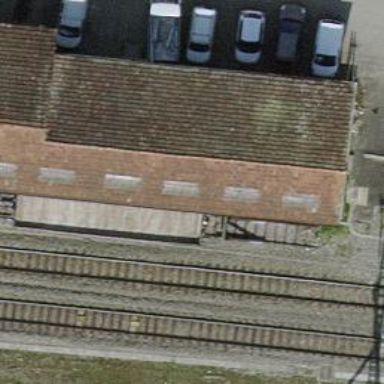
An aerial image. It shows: Railway buffer stop.